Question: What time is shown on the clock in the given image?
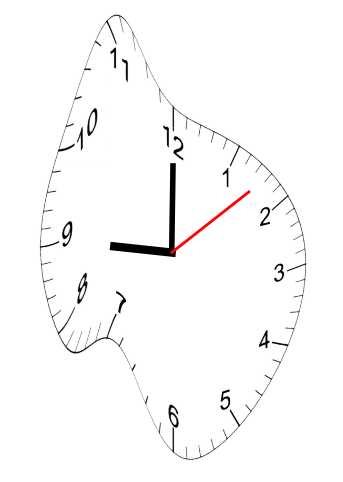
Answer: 09:00:08